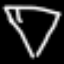
Label: diamond